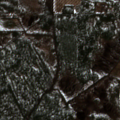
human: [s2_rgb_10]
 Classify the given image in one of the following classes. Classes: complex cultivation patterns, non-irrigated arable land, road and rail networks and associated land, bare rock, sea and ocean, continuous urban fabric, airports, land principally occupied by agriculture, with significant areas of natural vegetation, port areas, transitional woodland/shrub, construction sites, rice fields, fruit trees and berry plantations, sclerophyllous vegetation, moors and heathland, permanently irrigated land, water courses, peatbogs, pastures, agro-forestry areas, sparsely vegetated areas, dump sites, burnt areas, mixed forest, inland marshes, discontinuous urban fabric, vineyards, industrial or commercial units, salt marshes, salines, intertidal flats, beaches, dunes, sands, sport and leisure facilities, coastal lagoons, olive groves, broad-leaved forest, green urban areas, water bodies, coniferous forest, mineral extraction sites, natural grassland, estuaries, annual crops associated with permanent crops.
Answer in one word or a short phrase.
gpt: land principally occupied by agriculture, with significant areas of natural vegetation, coniferous forest, peatbogs